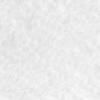
Label: no_change